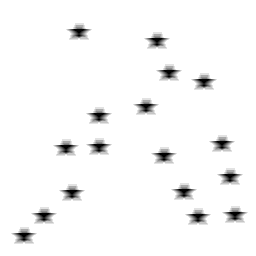
Squares: 0
Triangles: 0
Stars: 17
Total shapes: 17